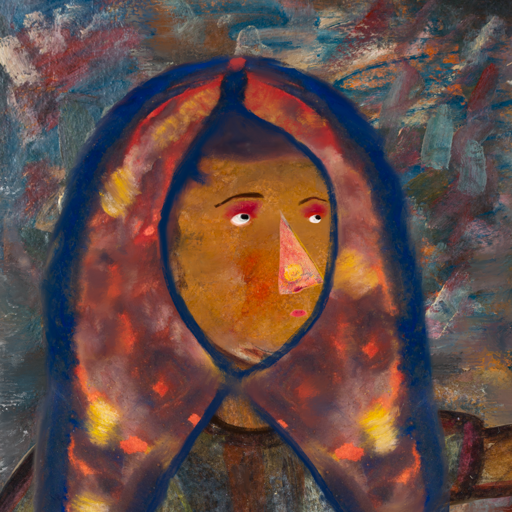
Background: Boggyland, Head And Neck Side: Pipe, Face Side: Irani, Bust: Mosgoul, Hair Side: Blank, Head Accessory: Mother_And_Son_Mother_Scarf, Second Necklace: Blank, Necklace: Blank, Baby: Blank